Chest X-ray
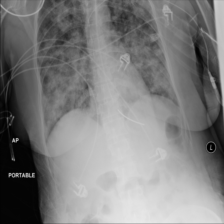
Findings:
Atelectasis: negative
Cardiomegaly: negative
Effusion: negative
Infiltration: positive
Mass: negative
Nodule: negative
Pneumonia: negative
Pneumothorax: negative
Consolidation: negative
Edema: negative
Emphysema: negative
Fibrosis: negative
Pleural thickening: negative
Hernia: negative